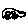
Label: car